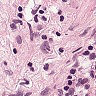
Metastatic tissue present: yes